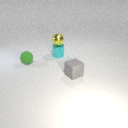
small green rubber sphere to the left of small cyan metal cylinder